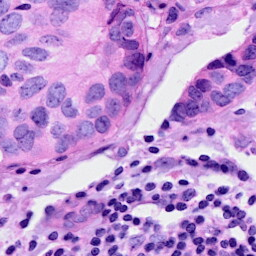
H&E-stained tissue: Breast